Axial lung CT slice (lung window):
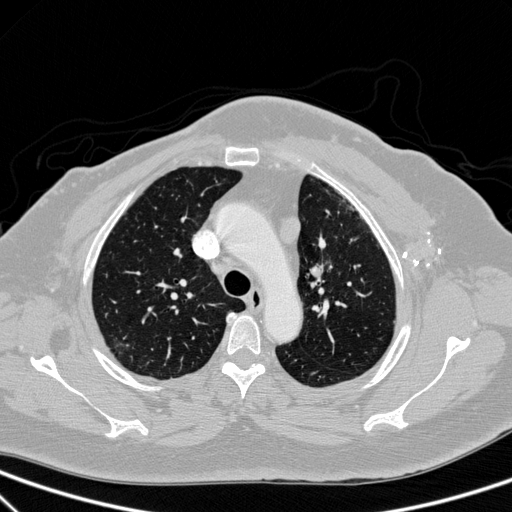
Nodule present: no